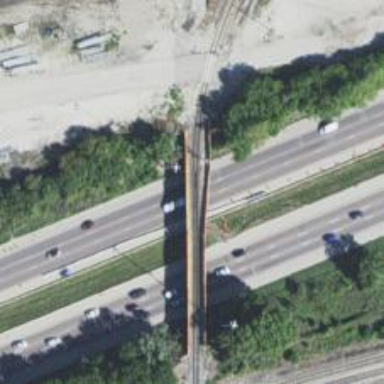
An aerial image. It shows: Abandoned railroad bridge.